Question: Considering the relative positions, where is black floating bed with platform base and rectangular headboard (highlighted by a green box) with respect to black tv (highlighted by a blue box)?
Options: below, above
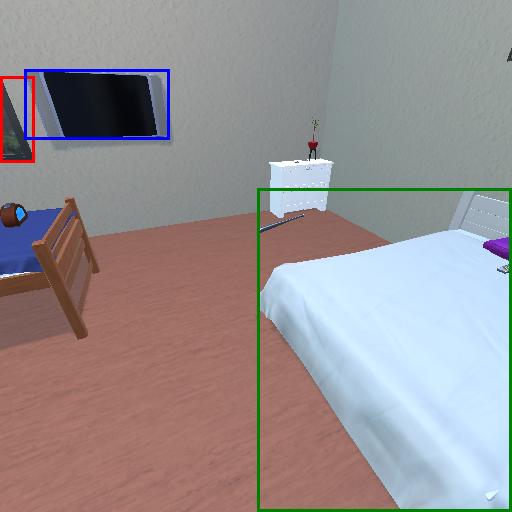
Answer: below